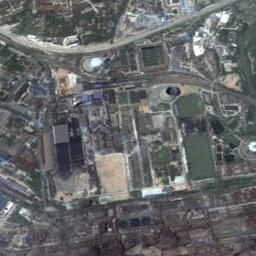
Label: thermal_power_station